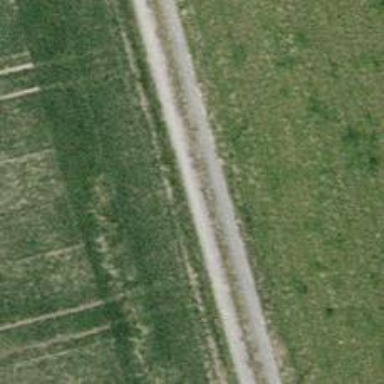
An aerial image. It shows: Pebblestone track with grade2 tracktype.